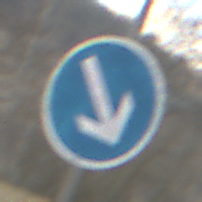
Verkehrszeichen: VorgeschriebeneVorbeifahrtRechts
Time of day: MorningAfternoon
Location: Outdoor (Nature)
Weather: PartlyCloudy
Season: Autumn
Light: Natural